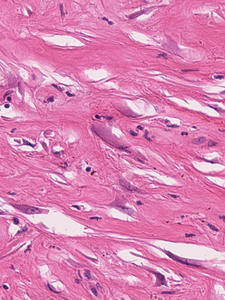
Tumor epithelial tissue: no
Tumor-associated stroma tissue: yes
Normal tissue: no